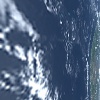
Label: water